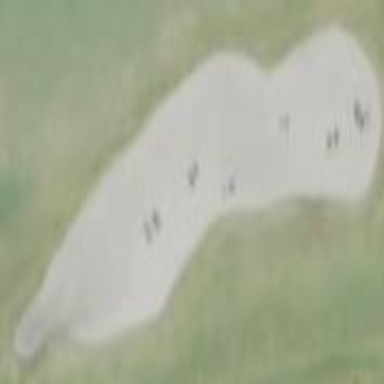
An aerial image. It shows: Golf bunker filled with natural sand.